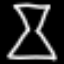
Label: hourglass